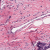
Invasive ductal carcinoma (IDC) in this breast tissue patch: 0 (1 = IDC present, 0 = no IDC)